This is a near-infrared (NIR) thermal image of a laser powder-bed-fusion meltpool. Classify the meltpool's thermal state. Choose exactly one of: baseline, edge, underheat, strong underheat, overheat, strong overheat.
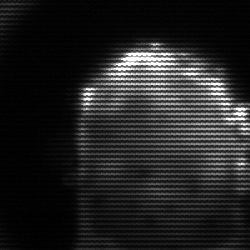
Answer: baseline